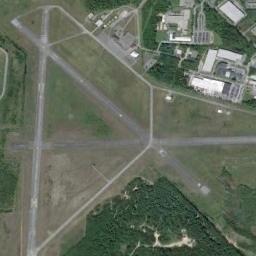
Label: airport